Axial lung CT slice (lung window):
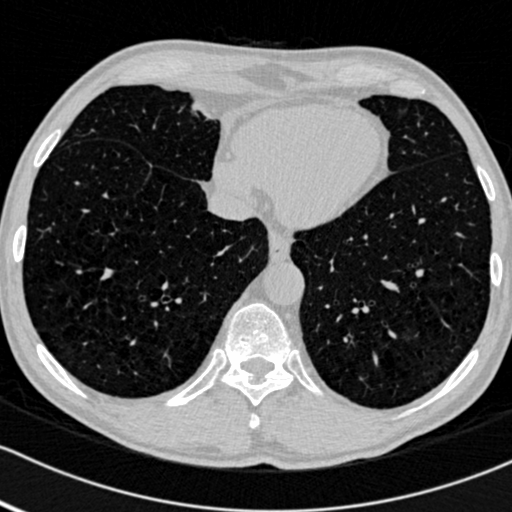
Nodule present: no